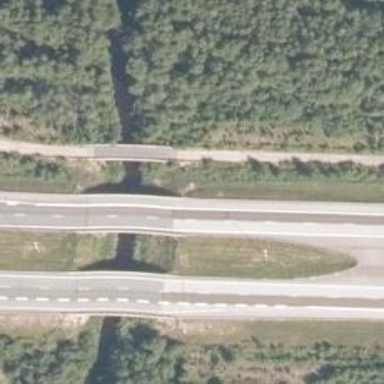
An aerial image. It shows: Motorway.